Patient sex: F
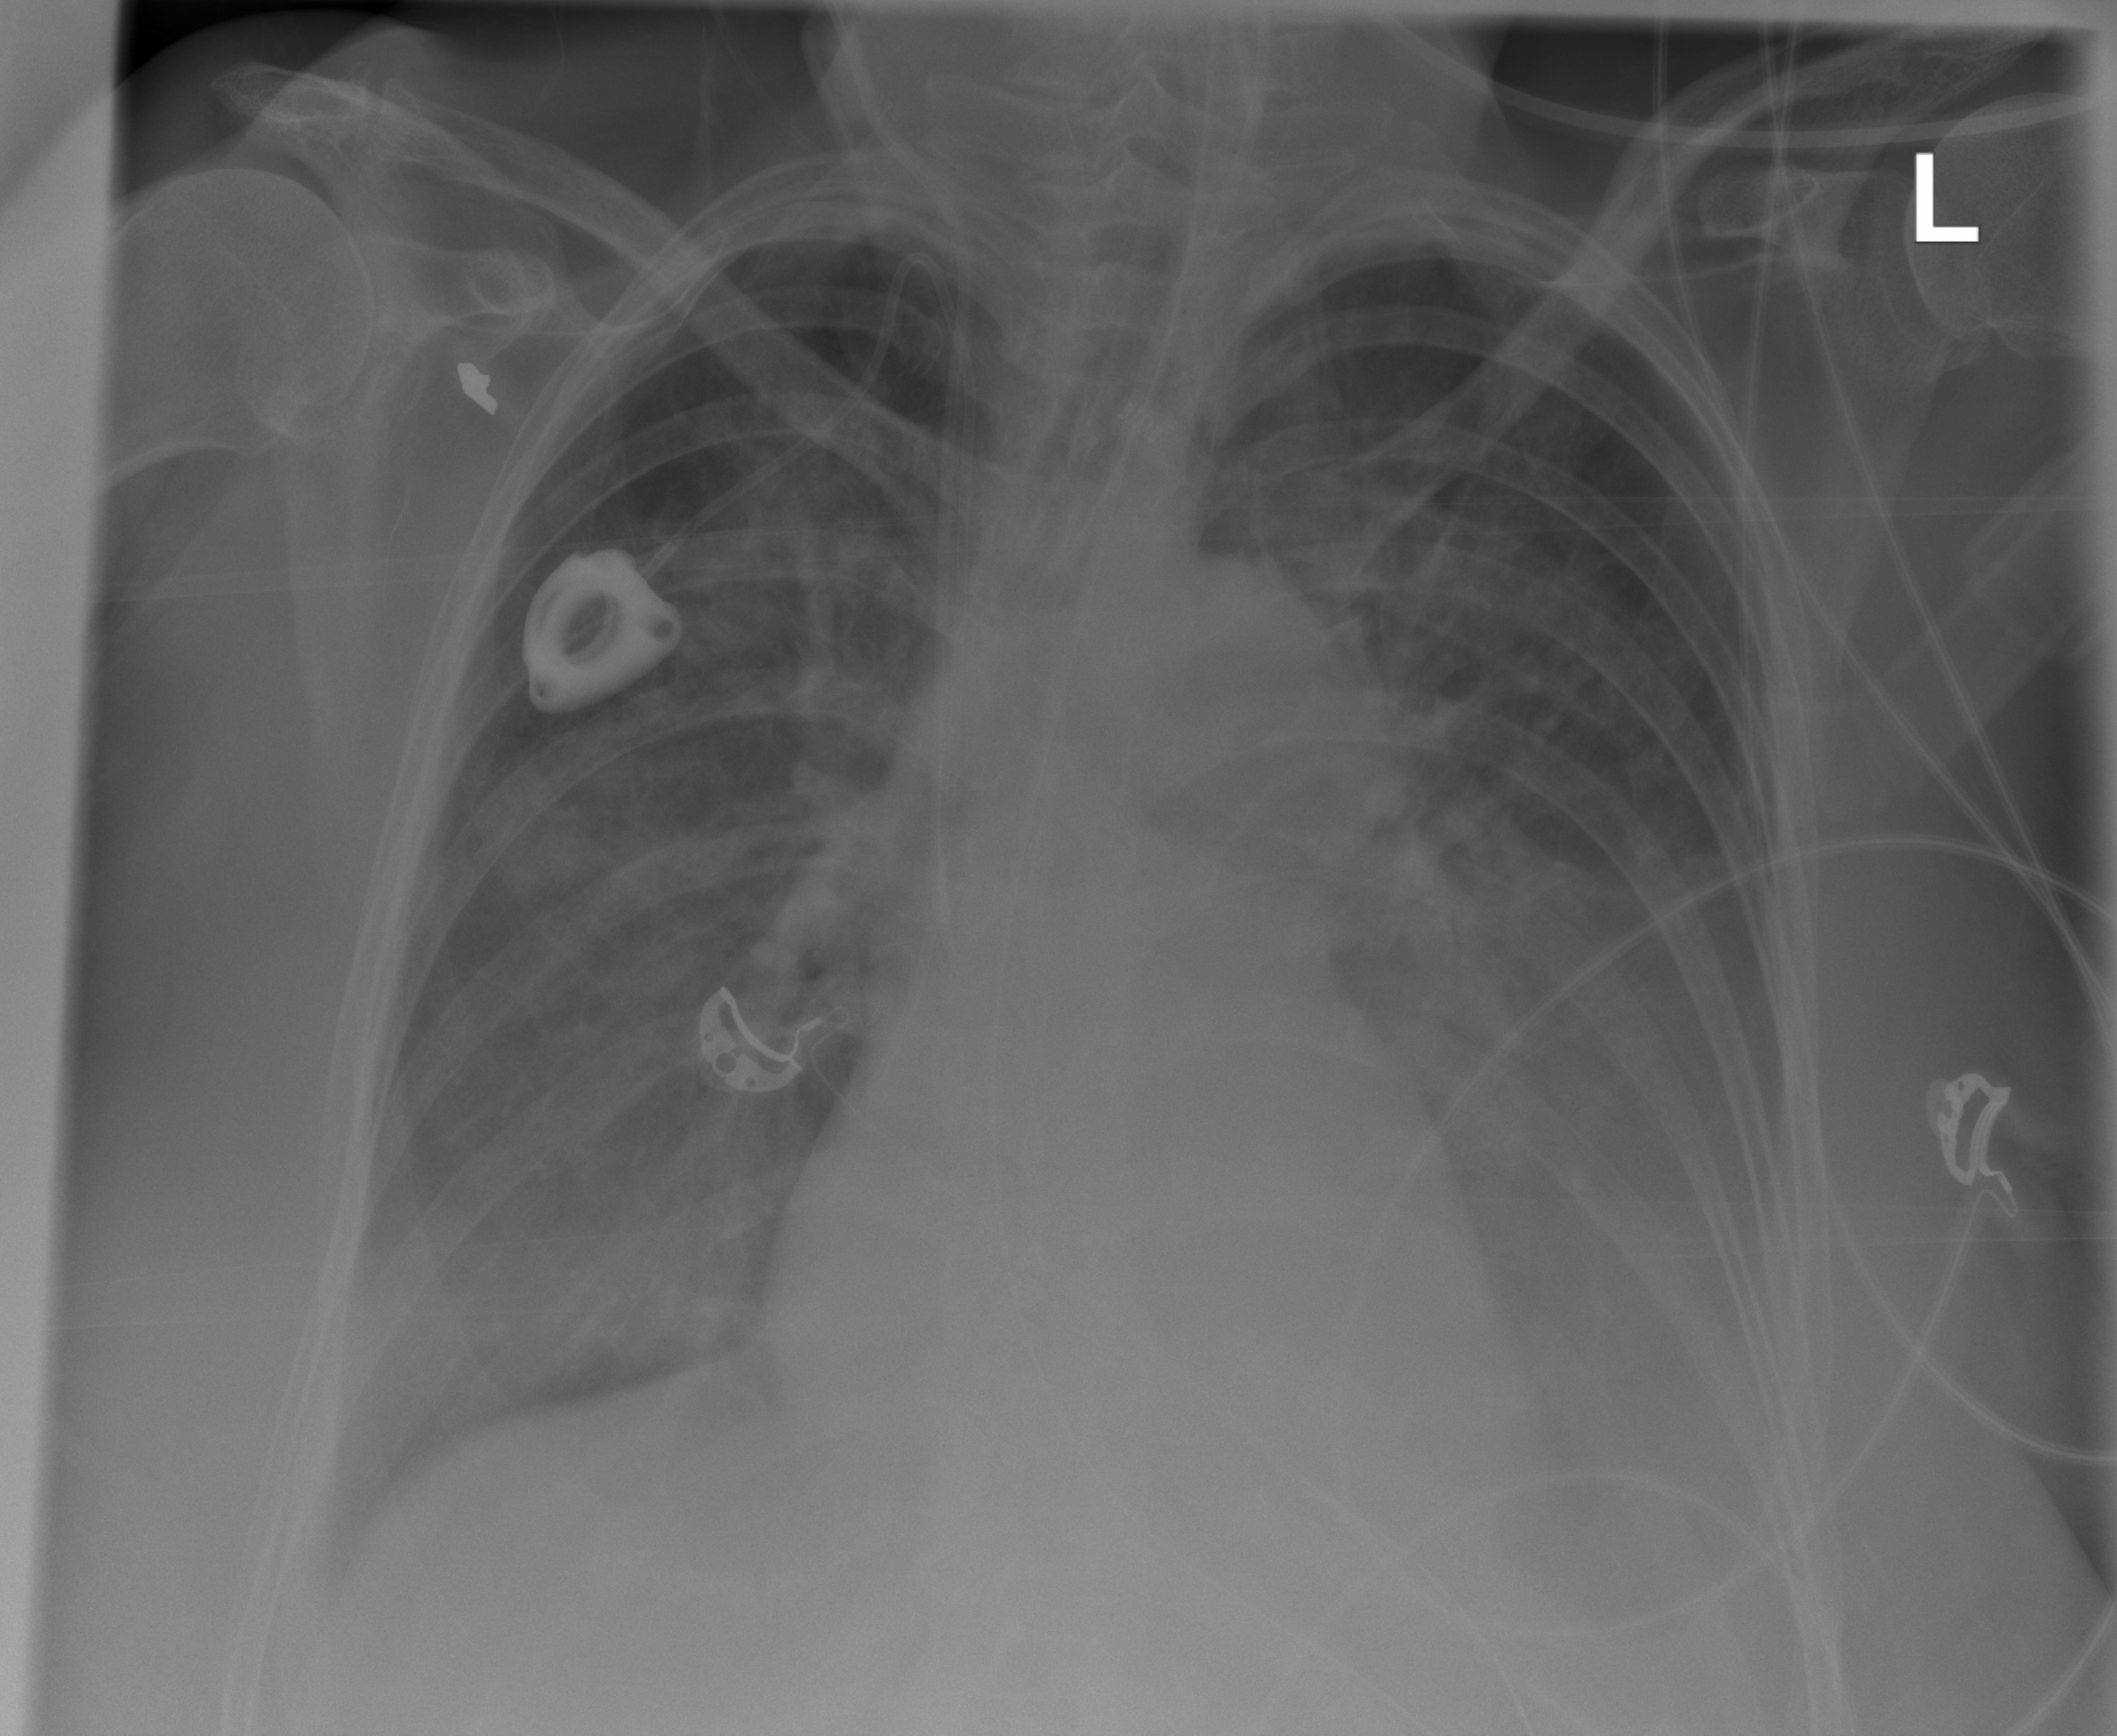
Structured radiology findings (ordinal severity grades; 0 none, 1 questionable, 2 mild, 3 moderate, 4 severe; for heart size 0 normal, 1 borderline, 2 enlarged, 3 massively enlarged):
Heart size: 0
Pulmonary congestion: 2
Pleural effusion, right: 3
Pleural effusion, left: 3
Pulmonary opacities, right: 2
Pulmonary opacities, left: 2
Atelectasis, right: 2
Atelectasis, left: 2